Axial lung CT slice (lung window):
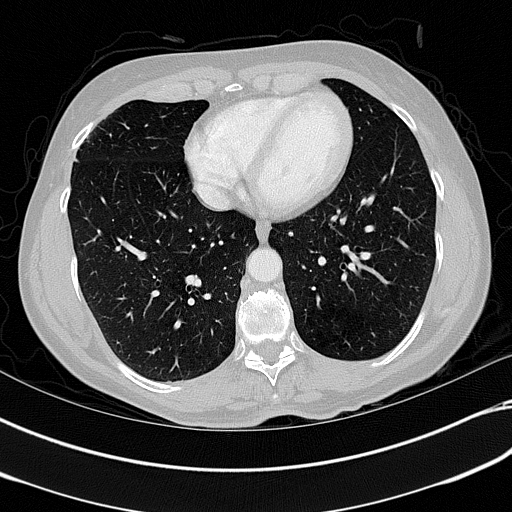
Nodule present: no